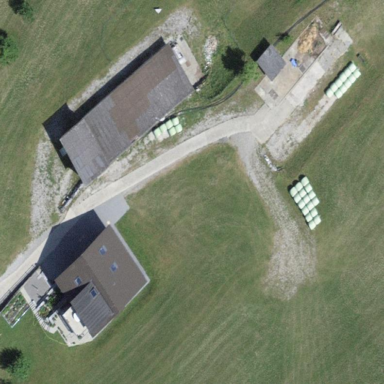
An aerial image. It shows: Farmyard area.